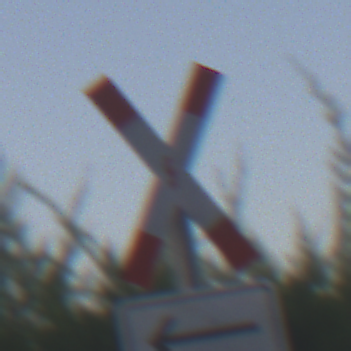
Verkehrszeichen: Andreaskreuz
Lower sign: RichtungsangabeDurchPfeile1
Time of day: SunriseSunset
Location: Outdoor (Urban)
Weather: Clear
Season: NotSpecified
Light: Natural